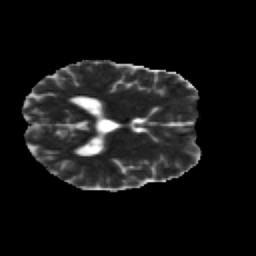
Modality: MD
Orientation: axial
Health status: healthy
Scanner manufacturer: siemens
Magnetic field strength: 3 T
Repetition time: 12 s
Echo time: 0.092 s